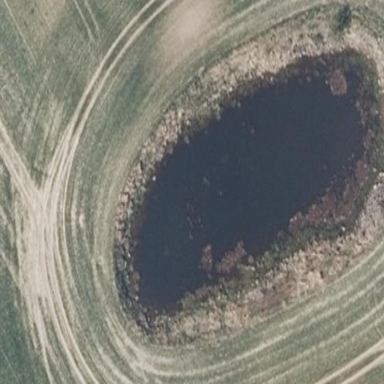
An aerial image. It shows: Marshy wetland area.